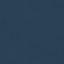
Land use / land cover: SeaLake